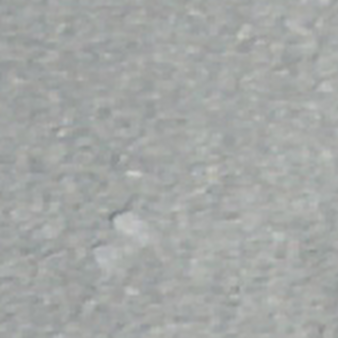
Label: other